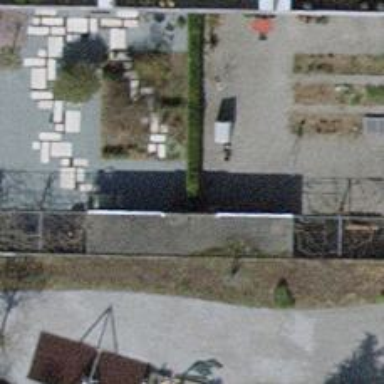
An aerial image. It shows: Hedge barrier.